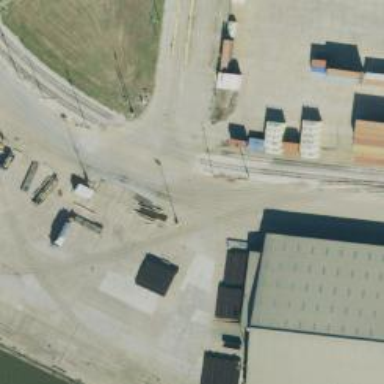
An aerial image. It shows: Railway siding for service.